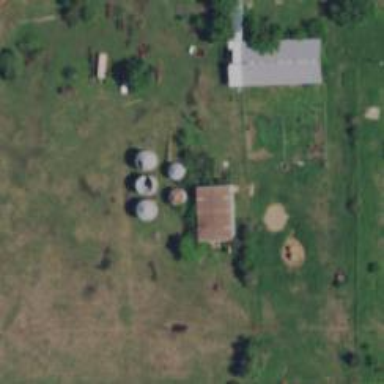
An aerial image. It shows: Silo.